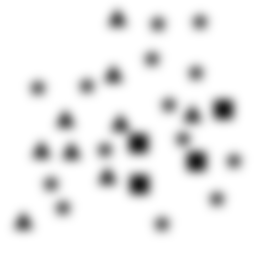
Squares: 4
Triangles: 9
Stars: 14
Total shapes: 27